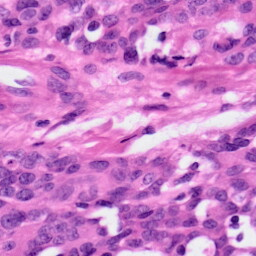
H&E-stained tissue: Ovarian